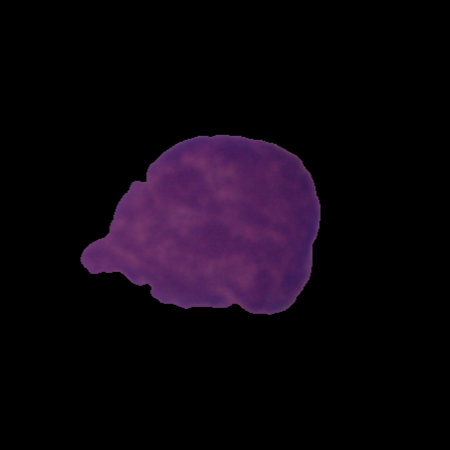
Label: cancer